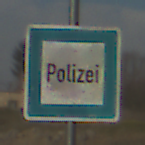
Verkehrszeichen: Polizei
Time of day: MorningAfternoon
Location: Outdoor (Nature)
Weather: Clear
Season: NotSpecified
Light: Natural